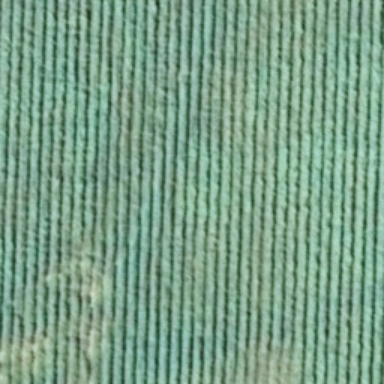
There is a piece of formland .